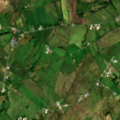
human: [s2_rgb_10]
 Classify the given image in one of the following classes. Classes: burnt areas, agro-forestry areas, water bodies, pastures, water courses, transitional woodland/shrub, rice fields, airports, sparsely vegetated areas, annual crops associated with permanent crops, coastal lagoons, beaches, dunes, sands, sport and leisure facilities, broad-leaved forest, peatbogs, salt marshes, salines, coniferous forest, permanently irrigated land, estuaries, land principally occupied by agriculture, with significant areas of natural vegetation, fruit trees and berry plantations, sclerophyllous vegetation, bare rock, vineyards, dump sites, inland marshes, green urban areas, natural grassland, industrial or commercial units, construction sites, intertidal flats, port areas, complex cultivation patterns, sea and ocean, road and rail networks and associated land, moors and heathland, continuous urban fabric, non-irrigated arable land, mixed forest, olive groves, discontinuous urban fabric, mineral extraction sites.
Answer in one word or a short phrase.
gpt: land principally occupied by agriculture, with significant areas of natural vegetation, transitional woodland/shrub, peatbogs